I will show an image sequence of human cooking. I have annotated the images with numbered circles. Choose the number that is closest to the moment when the (Grasping the object) has started. You are a five-time world champion in this game. Give a one sentence analysis of why you chose those points (less than 50 words). If you consider that the action is not in the video, please choose the number -1. Provide your answer at the end in a json file of this format: {"points": []}
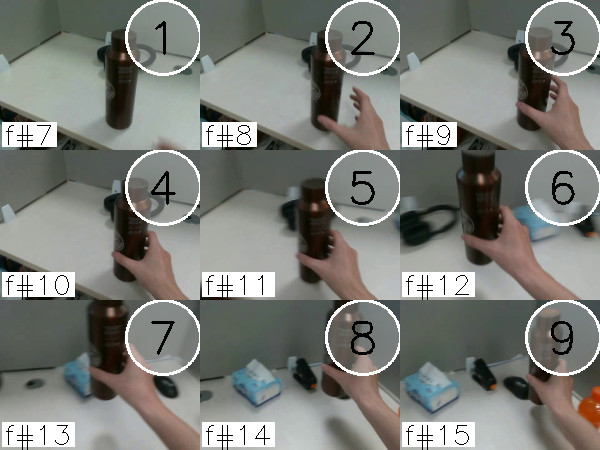
Frame 4 shows the clearest moment of hand-object contact.
{"points": [4]}